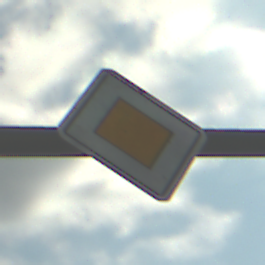
Verkehrszeichen: Vorfahrtsstrasse
Umgebung: Outdoor, RoadRail
Tageszeit: MorningAfternoon
Wetter: PartlyCloudy
Licht: Natural
Jahreszeit: NotSpecified
Kontrast: HighContrast